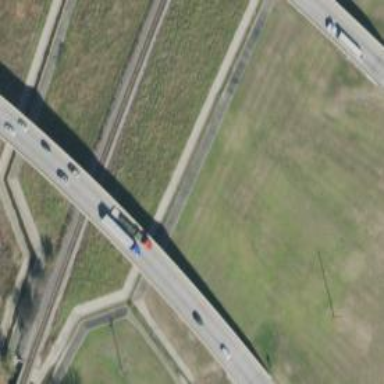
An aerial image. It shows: Motorway bridge.